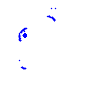
Particle: electron